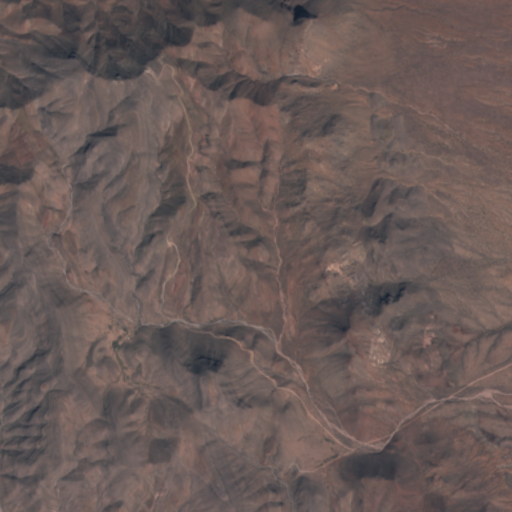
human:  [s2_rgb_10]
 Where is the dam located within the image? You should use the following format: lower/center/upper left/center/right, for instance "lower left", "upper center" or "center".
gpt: The dam is located in the lower left of the image.
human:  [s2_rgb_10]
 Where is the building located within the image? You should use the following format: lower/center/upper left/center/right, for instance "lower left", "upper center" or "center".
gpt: The building is located in the center left of the image.
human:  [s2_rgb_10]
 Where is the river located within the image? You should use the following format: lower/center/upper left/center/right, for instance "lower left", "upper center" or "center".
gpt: The river is located in the lower of the image.
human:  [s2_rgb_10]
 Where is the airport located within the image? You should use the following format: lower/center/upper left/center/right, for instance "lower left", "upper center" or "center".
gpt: There is no airport in the image.